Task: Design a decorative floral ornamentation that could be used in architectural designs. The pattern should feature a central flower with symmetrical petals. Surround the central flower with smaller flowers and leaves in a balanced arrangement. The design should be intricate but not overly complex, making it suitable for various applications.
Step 17:
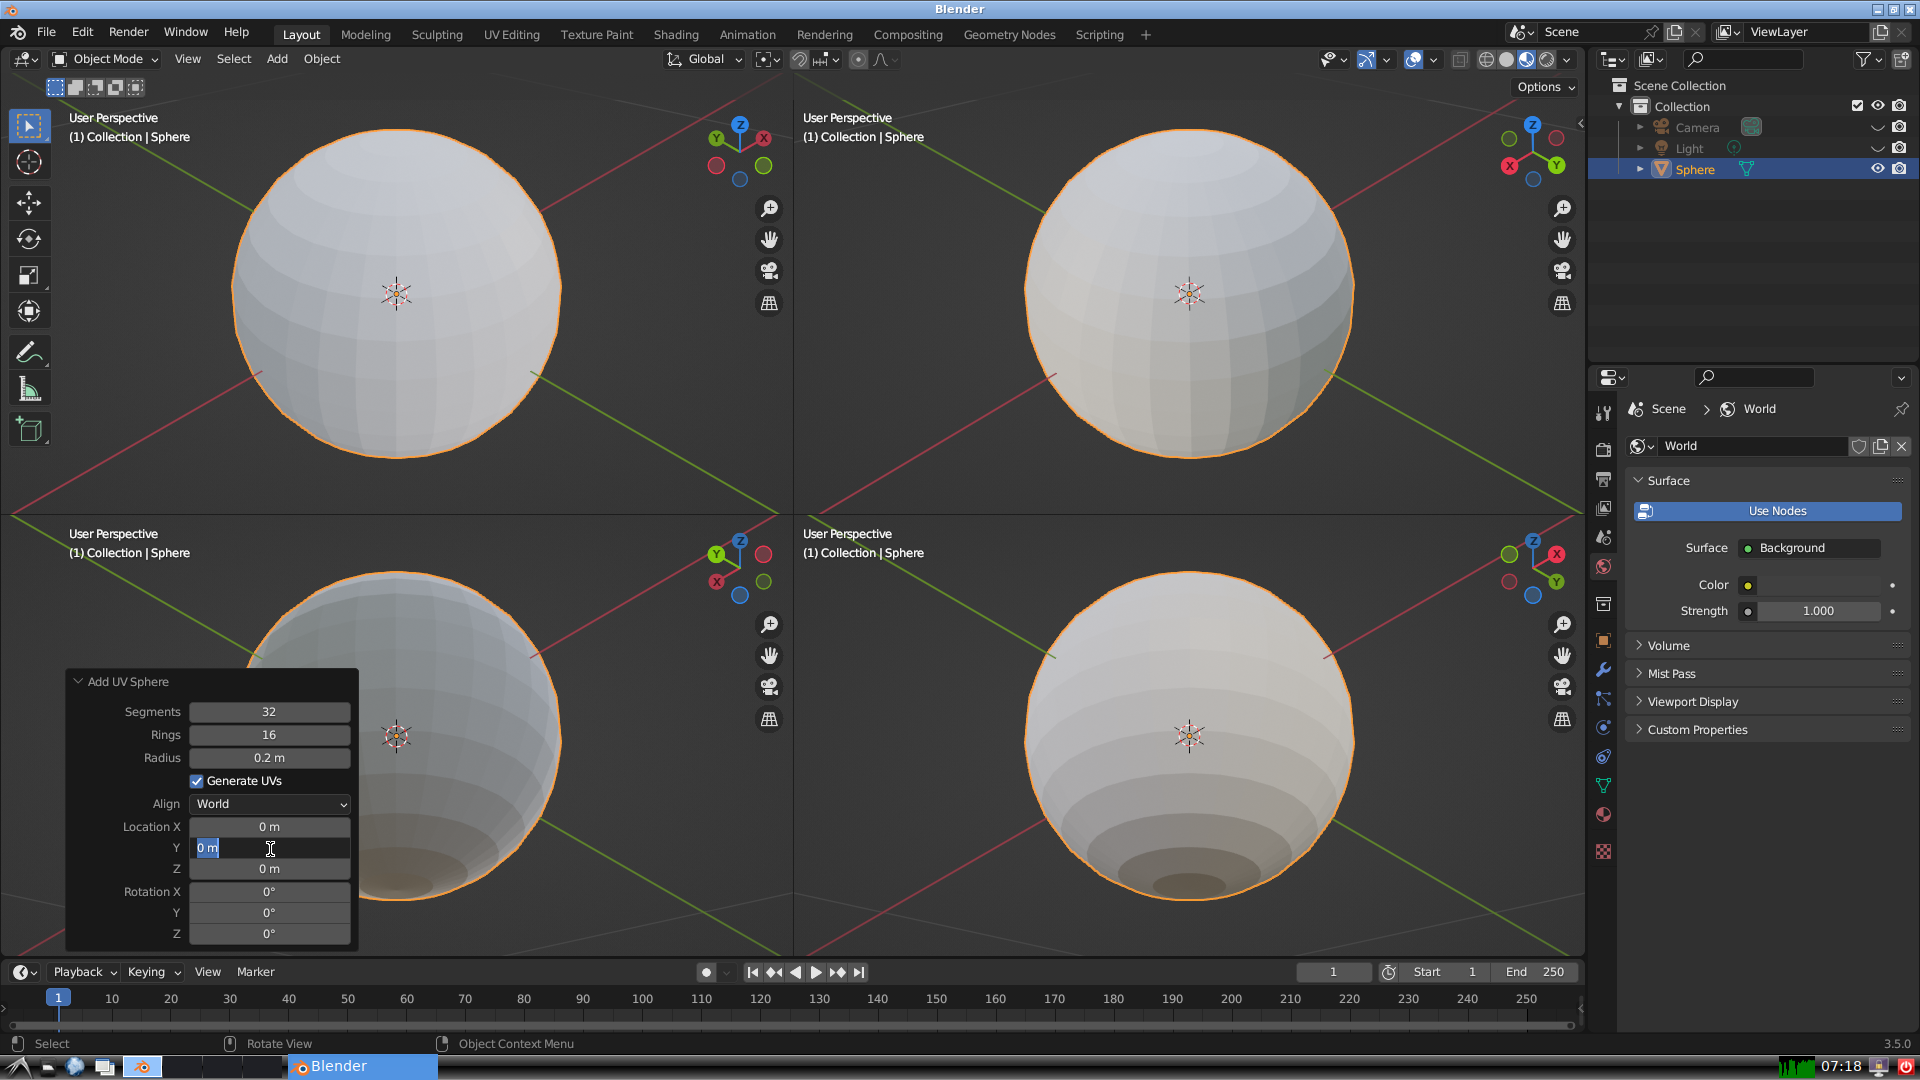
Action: input_text: 0.0